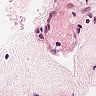
Metastatic tissue present: no